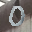
Label: 0